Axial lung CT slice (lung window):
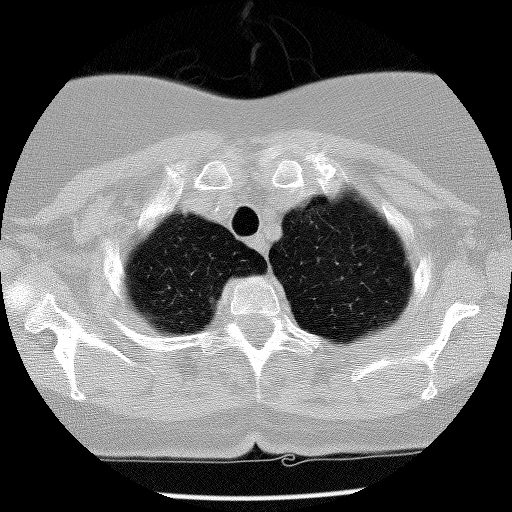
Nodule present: no